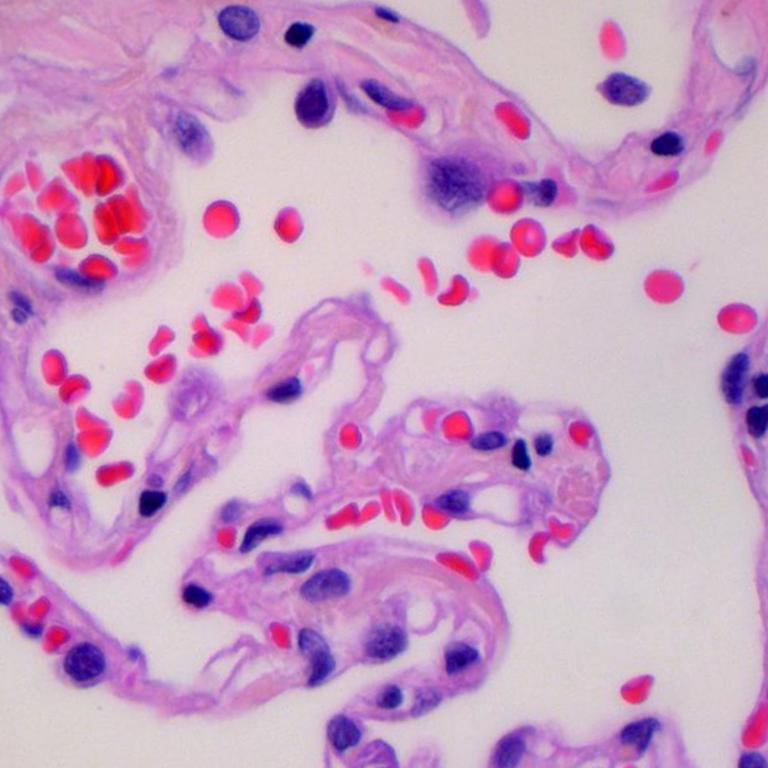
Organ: lung
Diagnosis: benign